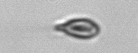
Label: Cryptophyta